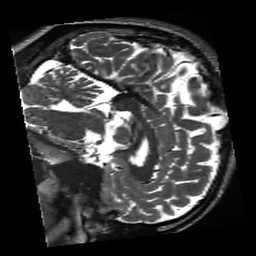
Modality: inplaneT2
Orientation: sagittal
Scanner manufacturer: siemens
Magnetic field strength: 3 T
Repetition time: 11 s
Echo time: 0.059 s